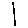
Label: line